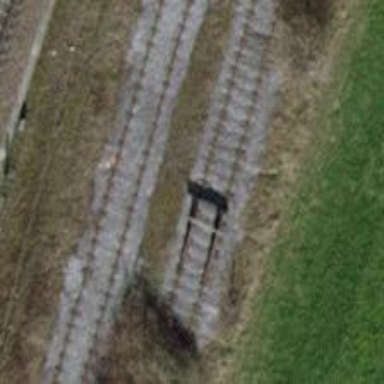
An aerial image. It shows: Railway buffer stop.